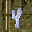
Label: 4